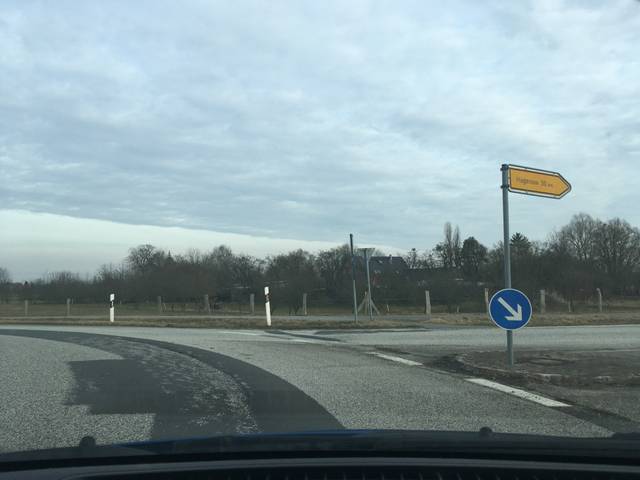
Region: Germany
Coordinates: 53.607, 11.356